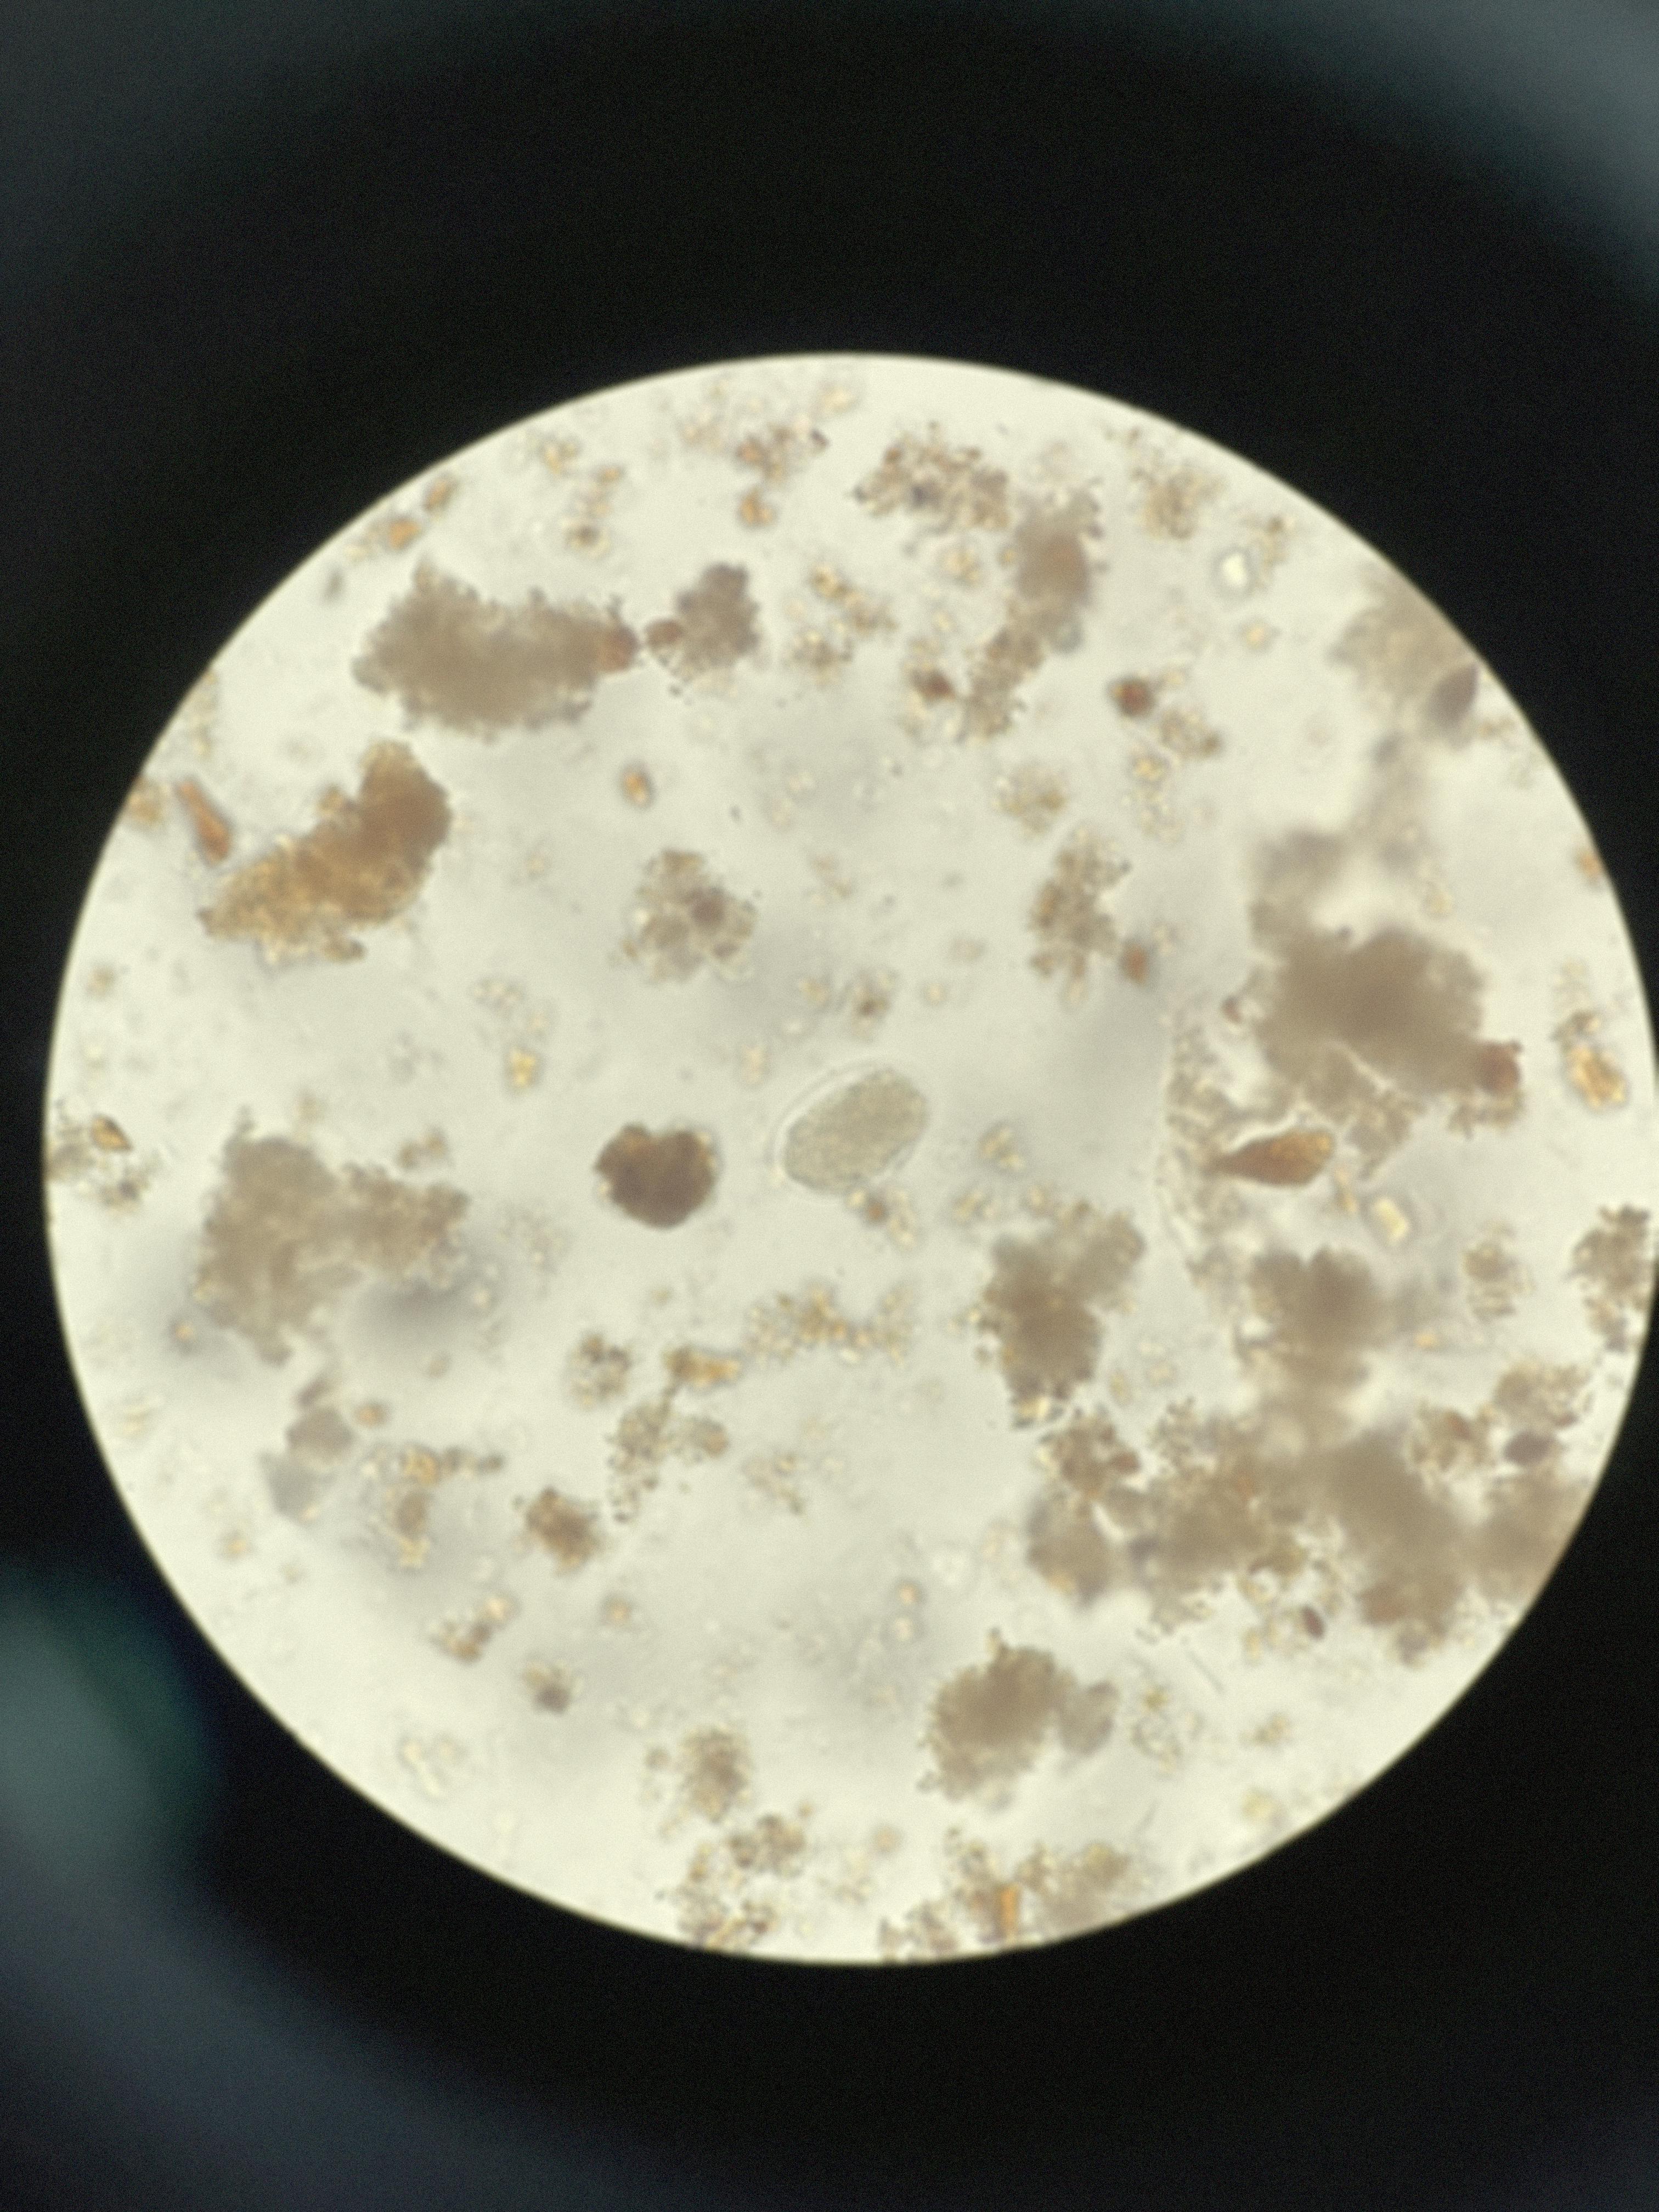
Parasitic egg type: Hookworm egg